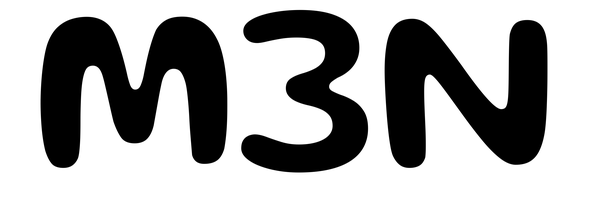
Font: Gluten_Medium